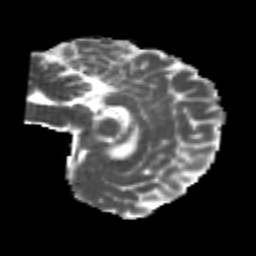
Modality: MD
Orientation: sagittal
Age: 21
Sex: female
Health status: healthy
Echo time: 0.074 s